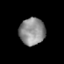
Tissue: prostate
Cell type: Epithelial cells
Senescence score: 0.3163
Nuclear area (px): 680
Mean DAPI intensity: 141.459